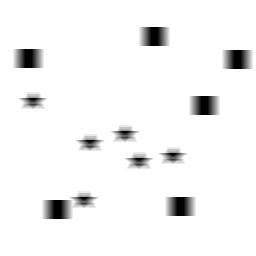
Squares: 6
Triangles: 0
Stars: 6
Total shapes: 12